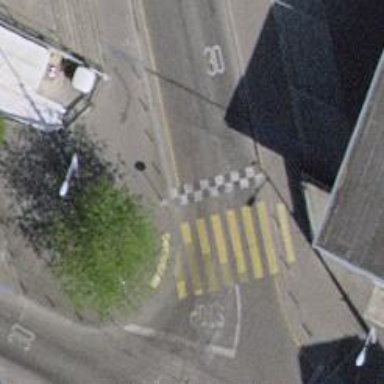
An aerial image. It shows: Uncontrolled zebra crossing on the road.